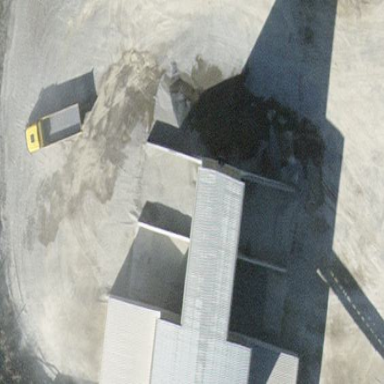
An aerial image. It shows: Industrial building.